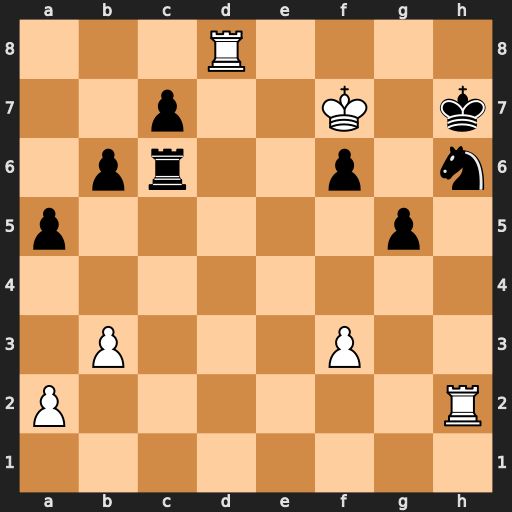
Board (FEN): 3R4/2p2K1k/1pr2p1n/p5p1/8/1P3P2/P6R/8
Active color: w
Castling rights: -
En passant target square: -
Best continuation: Rxh6+ Kxh6 Rh8#